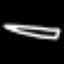
Label: pencil